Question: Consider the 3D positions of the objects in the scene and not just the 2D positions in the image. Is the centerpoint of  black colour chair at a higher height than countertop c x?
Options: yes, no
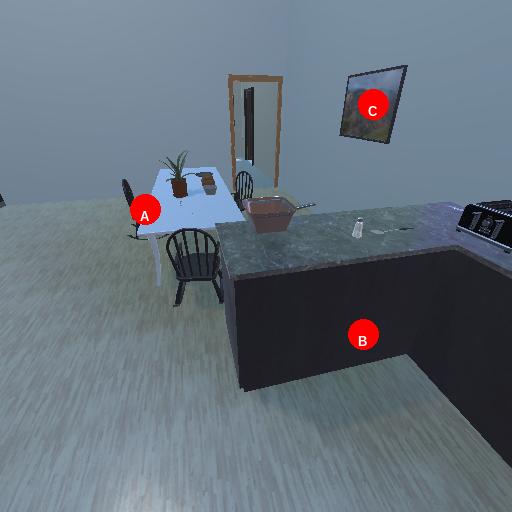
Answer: yes